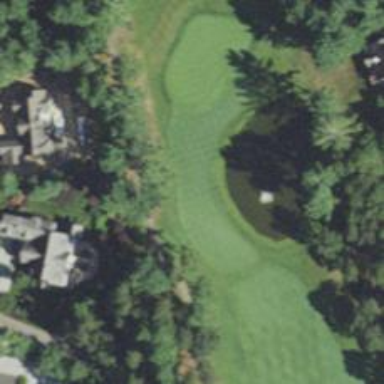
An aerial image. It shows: Golf hole.